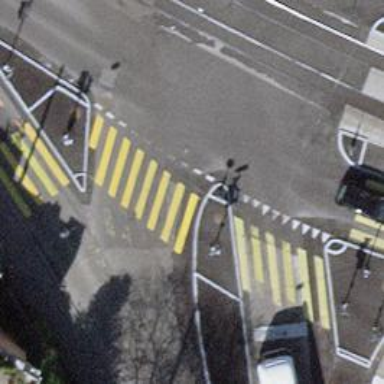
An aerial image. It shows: Traffic calming island.